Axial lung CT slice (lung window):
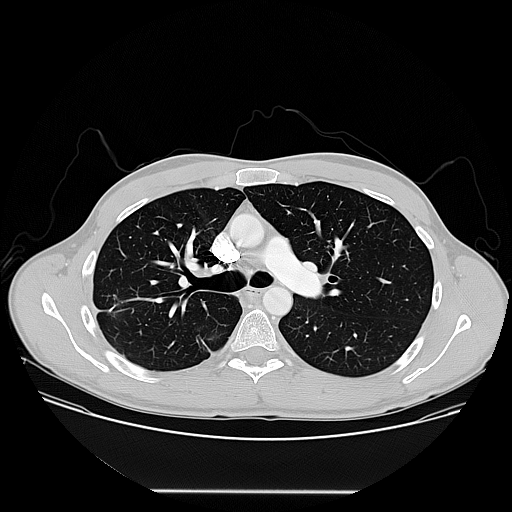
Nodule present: no